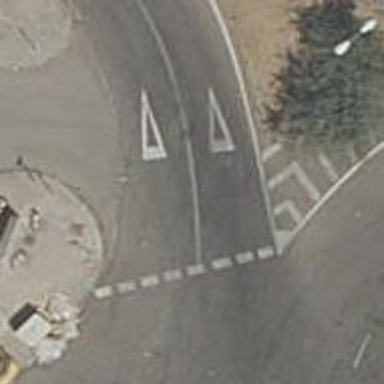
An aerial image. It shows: Road with "give way" sign.